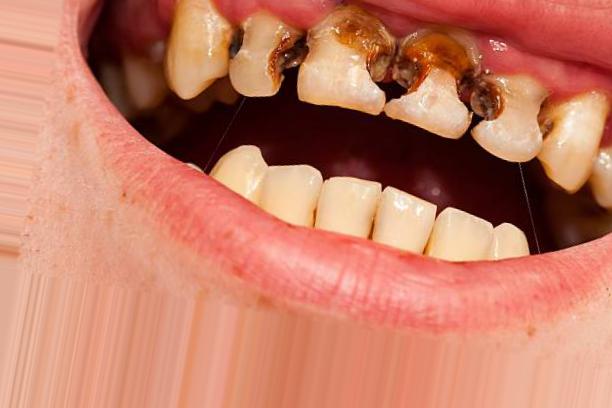
Condition: Caries